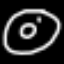
Label: donut